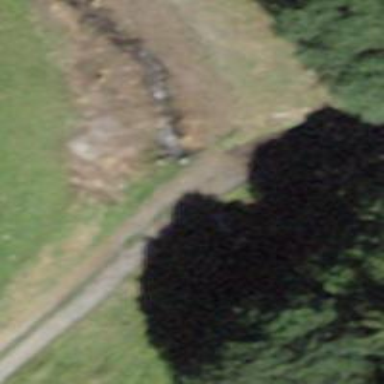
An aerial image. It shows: Track road with bridge. The road has fine gravel surface with grade 2 track type.